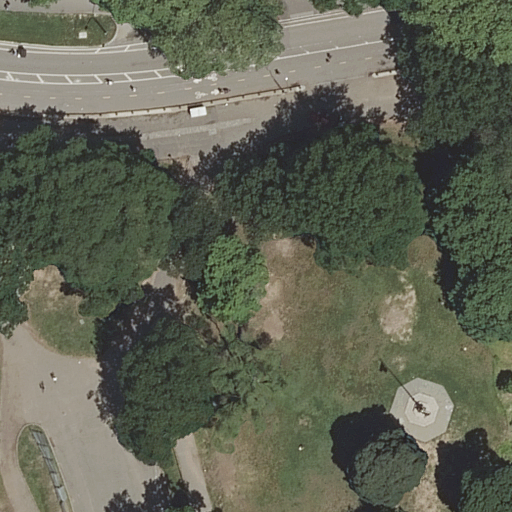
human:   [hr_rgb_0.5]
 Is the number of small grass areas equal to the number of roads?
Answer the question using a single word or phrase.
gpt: no

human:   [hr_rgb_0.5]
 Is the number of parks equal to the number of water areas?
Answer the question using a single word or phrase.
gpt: no

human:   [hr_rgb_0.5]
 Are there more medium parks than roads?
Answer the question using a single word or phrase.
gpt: no

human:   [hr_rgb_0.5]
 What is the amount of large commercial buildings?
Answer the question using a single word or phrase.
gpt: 0

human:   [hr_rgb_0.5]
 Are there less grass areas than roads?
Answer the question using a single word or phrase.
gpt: yes

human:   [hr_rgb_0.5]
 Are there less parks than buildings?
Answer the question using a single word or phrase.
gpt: no

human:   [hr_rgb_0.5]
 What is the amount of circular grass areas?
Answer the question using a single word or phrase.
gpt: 0

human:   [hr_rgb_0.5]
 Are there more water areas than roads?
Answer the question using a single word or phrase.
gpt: no

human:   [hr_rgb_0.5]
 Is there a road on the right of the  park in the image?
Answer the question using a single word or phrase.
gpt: no

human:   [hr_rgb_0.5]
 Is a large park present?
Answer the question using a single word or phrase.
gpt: yes

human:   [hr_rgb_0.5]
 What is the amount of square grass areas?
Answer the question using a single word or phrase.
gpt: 0

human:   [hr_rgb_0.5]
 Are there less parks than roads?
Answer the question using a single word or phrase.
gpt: yes

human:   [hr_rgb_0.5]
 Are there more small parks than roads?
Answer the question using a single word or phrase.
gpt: no

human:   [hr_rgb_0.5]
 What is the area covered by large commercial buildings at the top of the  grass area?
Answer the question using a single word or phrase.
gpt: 0m2

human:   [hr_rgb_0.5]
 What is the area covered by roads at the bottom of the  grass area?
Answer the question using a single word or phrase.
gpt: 0m2

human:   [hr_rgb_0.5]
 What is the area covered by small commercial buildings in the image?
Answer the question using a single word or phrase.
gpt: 0m2

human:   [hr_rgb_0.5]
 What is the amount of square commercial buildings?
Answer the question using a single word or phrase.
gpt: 0

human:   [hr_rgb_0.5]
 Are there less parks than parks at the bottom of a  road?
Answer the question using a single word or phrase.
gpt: no

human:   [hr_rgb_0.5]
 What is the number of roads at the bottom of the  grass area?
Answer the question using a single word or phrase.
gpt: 3

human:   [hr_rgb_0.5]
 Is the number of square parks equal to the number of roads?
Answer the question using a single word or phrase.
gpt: no

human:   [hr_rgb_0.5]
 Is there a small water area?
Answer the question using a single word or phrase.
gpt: no

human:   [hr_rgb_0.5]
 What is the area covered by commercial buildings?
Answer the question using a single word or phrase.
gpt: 0m2

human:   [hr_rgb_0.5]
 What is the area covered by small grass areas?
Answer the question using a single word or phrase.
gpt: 0m2

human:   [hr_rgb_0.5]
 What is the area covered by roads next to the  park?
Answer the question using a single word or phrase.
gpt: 0m2

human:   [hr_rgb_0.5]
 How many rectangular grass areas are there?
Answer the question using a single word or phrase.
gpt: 1

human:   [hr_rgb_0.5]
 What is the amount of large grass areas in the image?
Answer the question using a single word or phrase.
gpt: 0

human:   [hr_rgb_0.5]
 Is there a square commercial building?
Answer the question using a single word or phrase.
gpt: no

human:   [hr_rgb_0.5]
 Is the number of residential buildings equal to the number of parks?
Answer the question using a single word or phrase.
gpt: no

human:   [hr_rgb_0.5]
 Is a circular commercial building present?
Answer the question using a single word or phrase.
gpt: no

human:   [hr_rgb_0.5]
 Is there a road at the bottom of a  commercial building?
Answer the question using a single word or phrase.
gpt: no

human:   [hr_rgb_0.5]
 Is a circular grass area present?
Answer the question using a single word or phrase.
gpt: no

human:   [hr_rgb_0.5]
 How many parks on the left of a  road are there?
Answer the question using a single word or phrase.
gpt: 0

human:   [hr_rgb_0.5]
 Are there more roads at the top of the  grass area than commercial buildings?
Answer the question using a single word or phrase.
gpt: yes

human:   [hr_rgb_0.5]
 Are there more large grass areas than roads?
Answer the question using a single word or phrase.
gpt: no

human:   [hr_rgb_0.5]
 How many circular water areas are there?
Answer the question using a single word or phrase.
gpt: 0

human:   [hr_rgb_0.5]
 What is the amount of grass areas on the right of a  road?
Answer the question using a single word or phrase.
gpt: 0